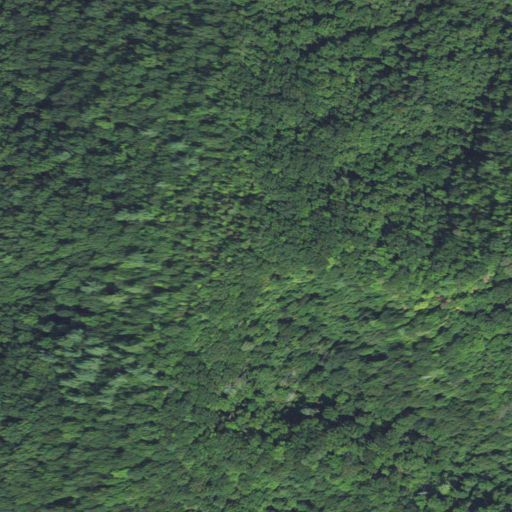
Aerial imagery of mountain in North Carolina named Billys Knob containing deciduous forest, mixed forest, and evergreen forest